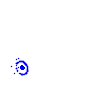
Particle: pion